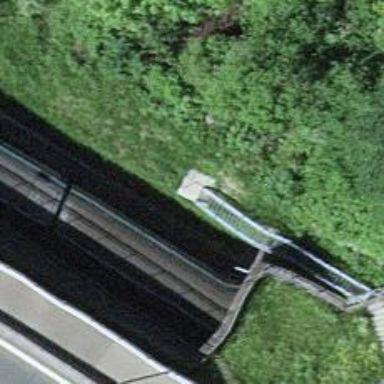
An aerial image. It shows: Set of steps on the road.